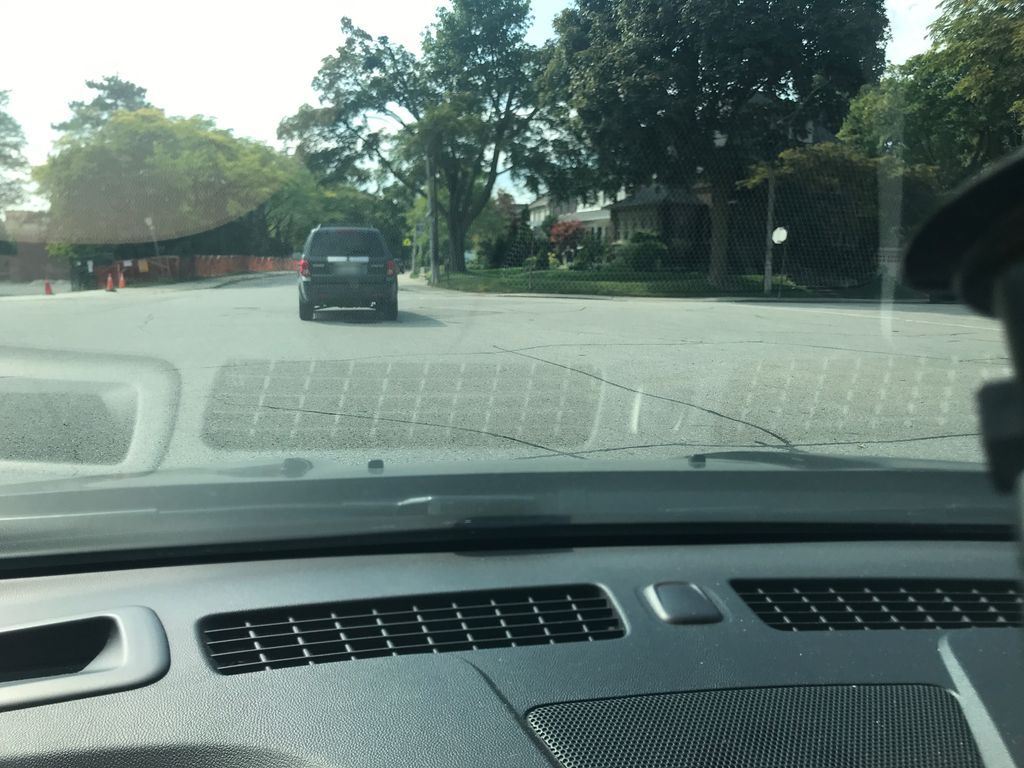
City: toronto